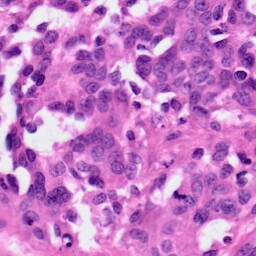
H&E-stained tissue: Ovarian